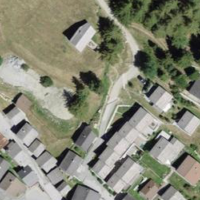
EUNIS habitat code: 55
Species observed at this site:
Papilio machaon
Lysandra coridon
Issoria lathonia
Gryllus campestris
Erebia alberganus
Polyommatus icarus
Prunella collaris
Ptyonoprogne rupestris